Field crop: maize
Growth stage: 2
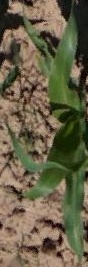
Species: maize